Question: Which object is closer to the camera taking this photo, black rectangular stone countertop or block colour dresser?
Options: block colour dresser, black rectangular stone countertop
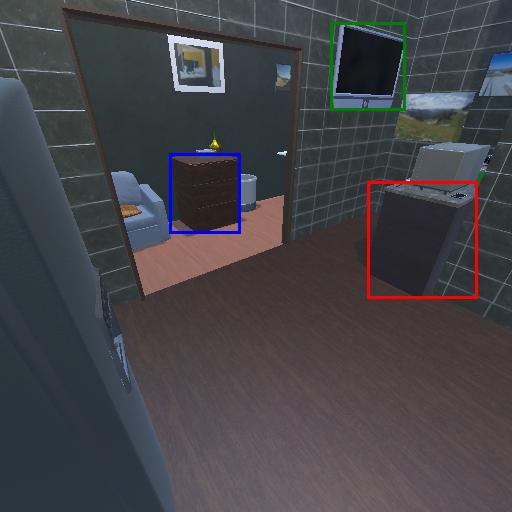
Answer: block colour dresser